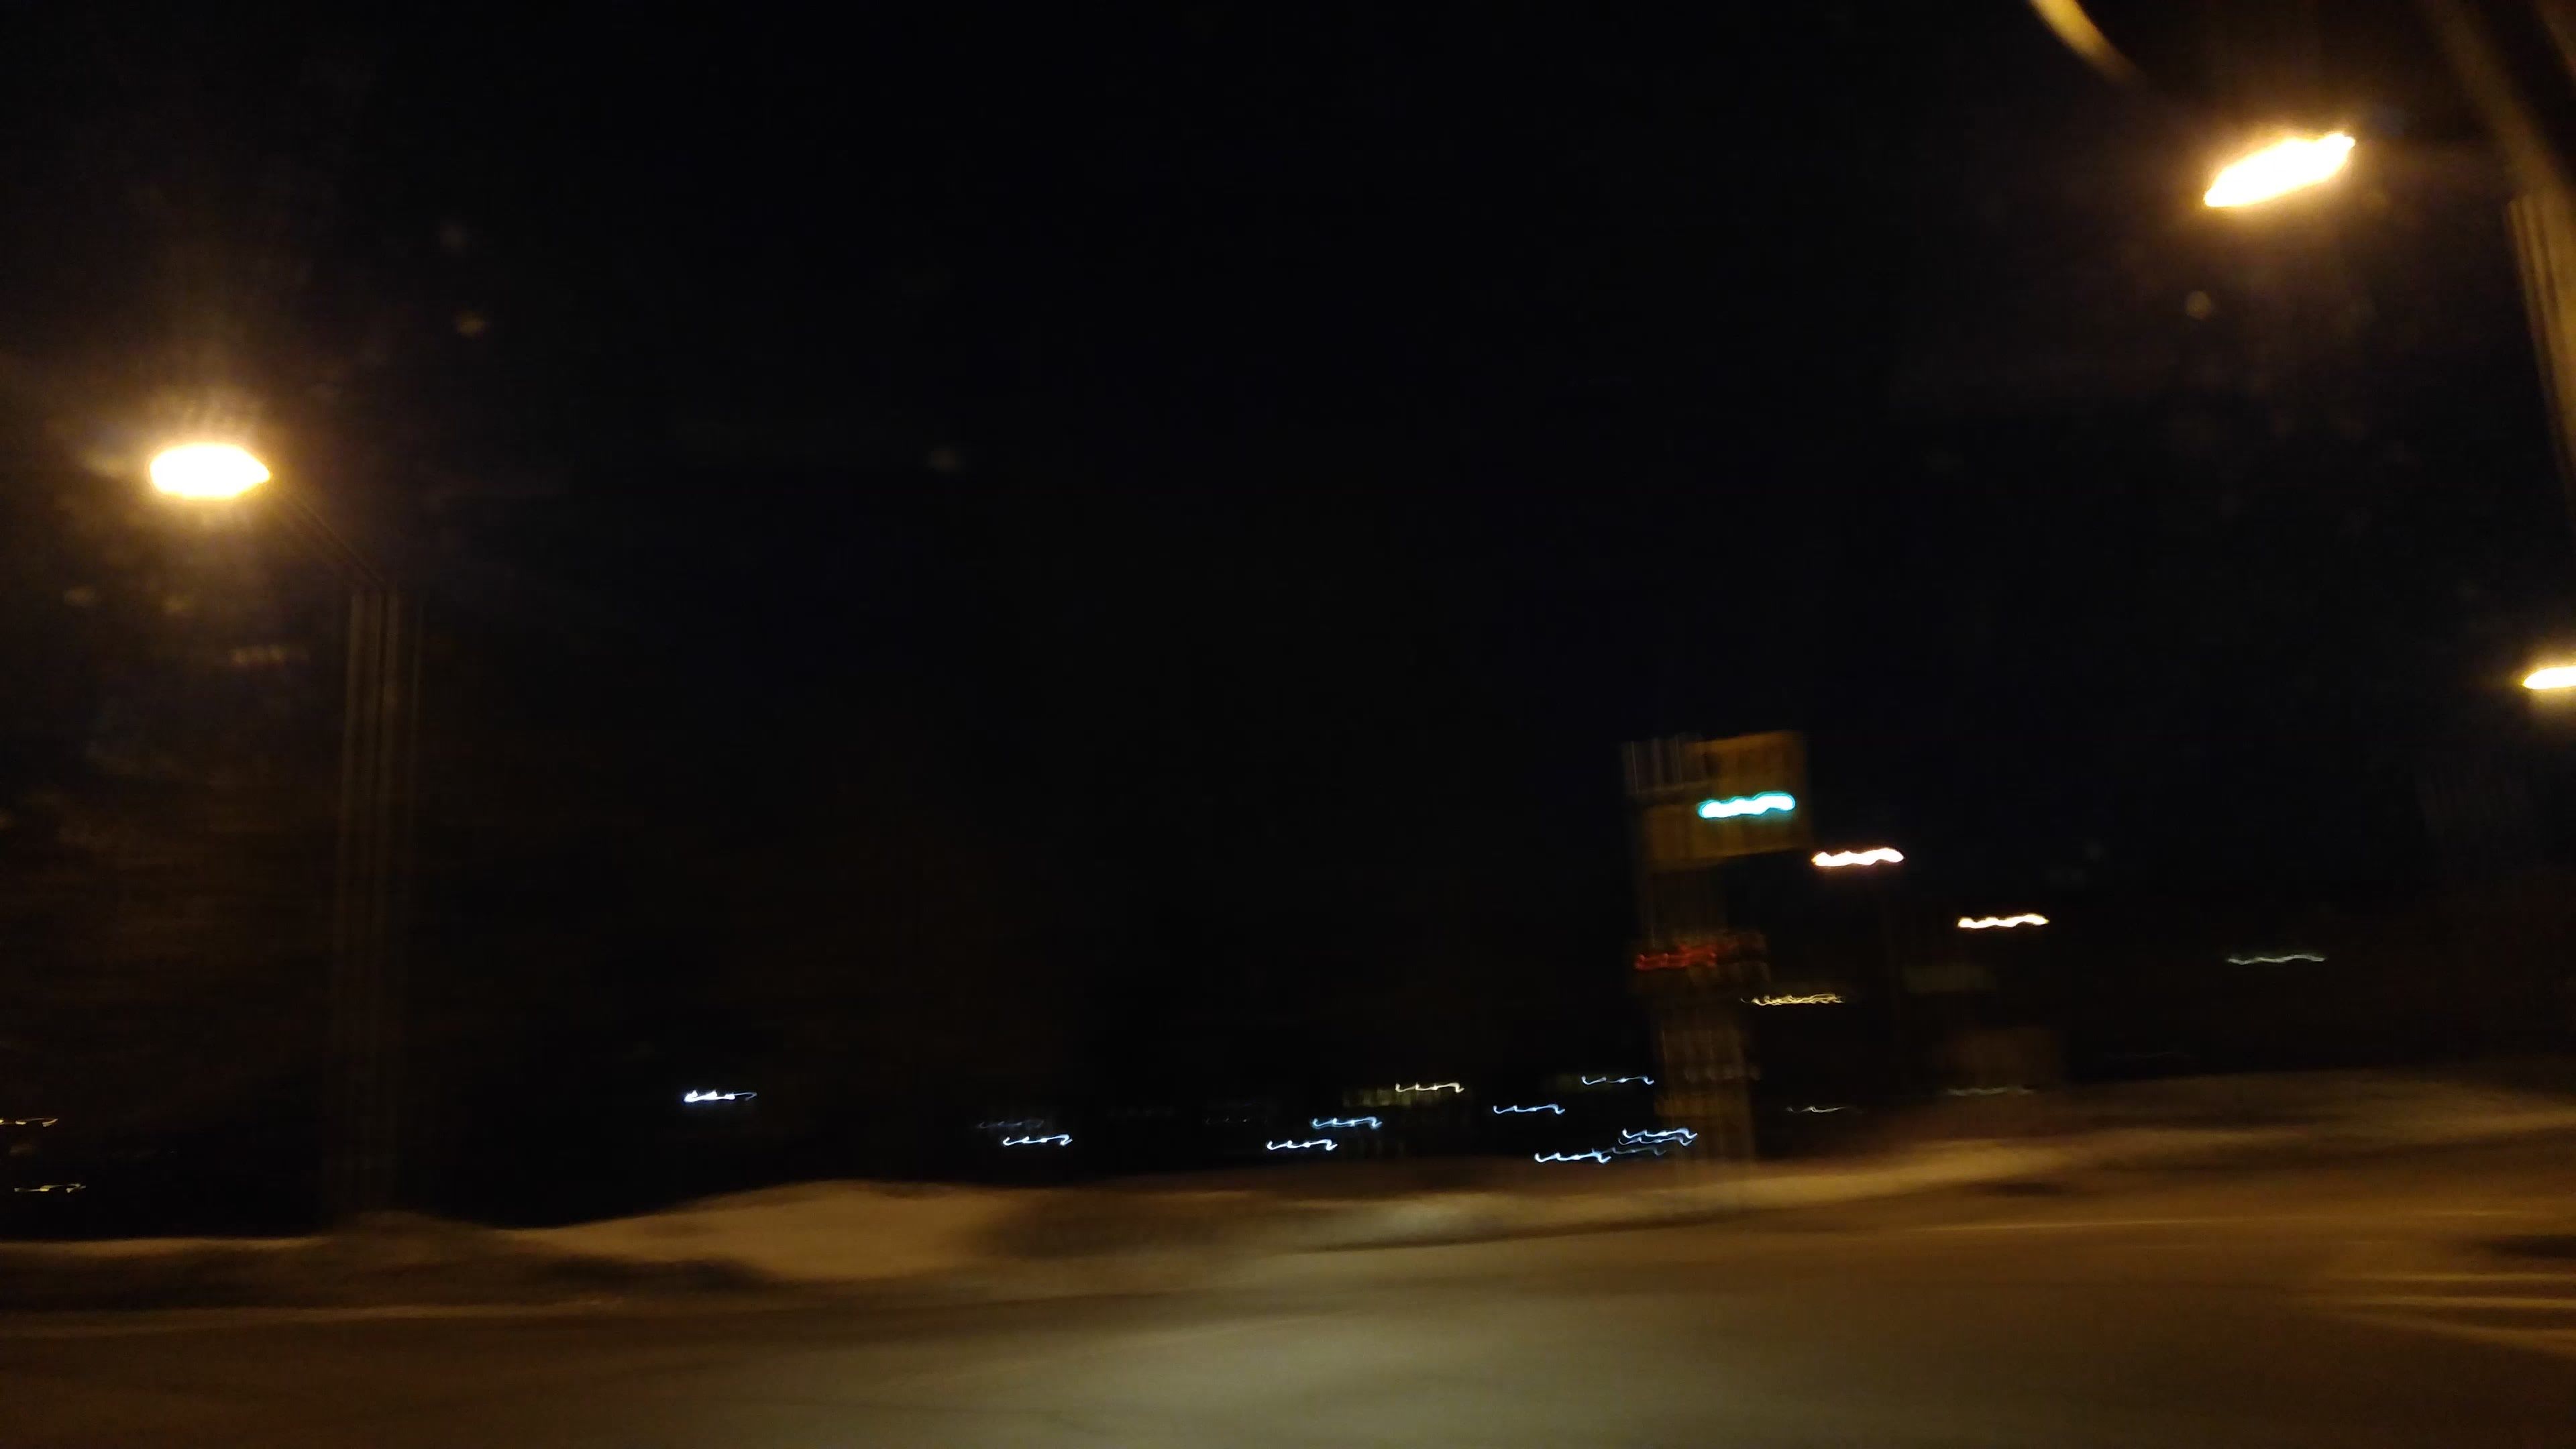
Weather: snowy
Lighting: night
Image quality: slightly poor
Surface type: driving surface
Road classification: secondary
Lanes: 2
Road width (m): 1.5
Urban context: urban centre
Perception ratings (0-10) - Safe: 2.68, Lively: 0.88, Beautiful: 7.75, Boring: 6.63, Depressing: 2.82, Wealthy: 4.8